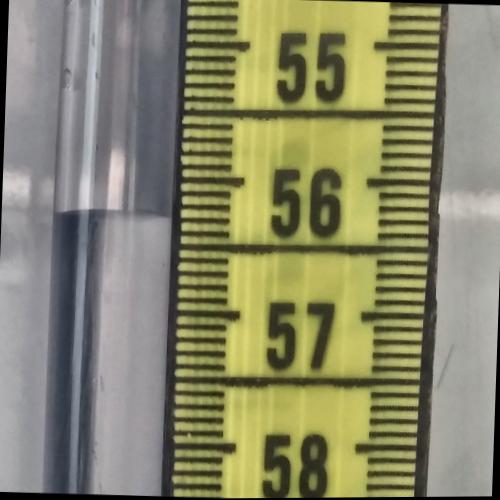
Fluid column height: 56.3 cm